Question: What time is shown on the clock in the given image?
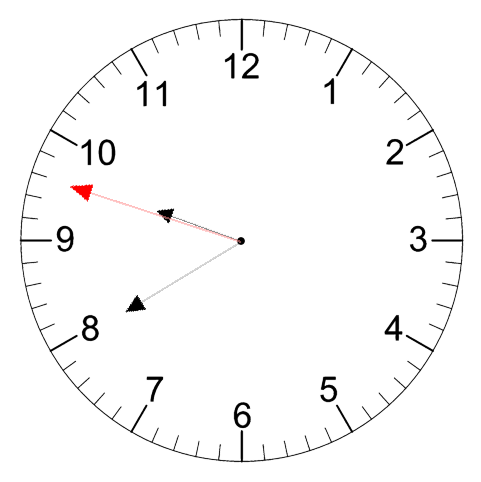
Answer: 09:39:48